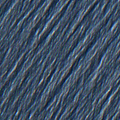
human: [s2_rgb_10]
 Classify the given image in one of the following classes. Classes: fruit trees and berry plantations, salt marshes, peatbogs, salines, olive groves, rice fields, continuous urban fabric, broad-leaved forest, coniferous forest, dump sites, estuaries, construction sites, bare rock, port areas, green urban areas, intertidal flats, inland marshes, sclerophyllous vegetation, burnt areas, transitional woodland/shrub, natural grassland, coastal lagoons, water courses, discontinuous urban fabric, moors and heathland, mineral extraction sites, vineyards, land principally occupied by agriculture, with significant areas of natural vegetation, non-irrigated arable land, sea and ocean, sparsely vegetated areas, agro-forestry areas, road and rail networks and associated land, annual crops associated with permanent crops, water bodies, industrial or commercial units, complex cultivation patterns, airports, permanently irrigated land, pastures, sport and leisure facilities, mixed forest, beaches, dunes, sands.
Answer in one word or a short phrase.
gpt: continuous urban fabric